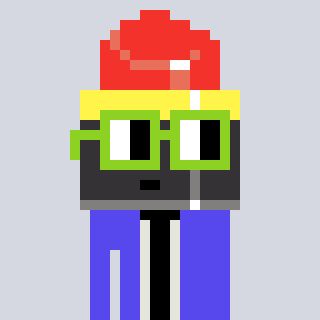
a pixel art character with square light green glasses, a lipstick-shaped head and a computerblue-colored body on a cool background